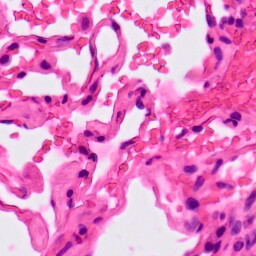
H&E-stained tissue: Lung